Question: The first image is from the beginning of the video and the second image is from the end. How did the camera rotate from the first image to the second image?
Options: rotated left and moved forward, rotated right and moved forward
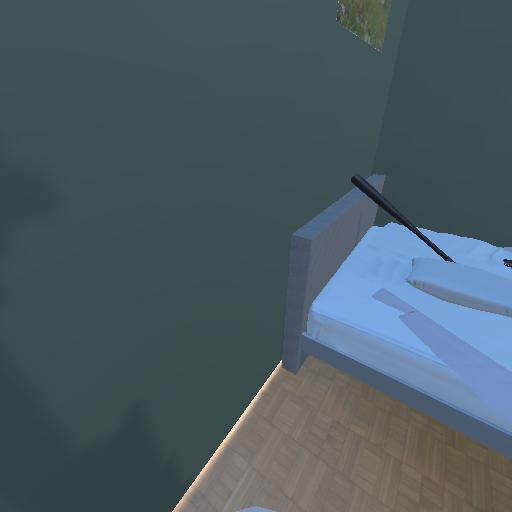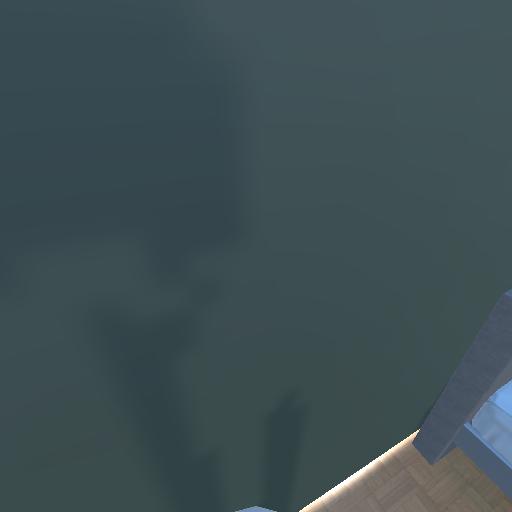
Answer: rotated left and moved forward